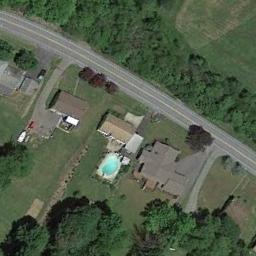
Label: freeway